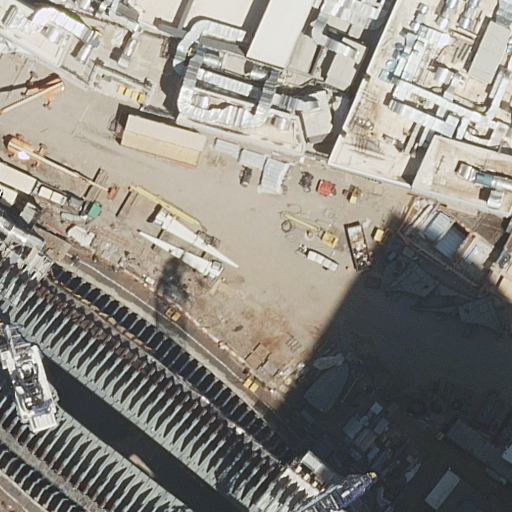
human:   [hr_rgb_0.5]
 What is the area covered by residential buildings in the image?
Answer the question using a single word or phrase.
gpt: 0m2

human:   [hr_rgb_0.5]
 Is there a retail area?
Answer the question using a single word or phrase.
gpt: yes

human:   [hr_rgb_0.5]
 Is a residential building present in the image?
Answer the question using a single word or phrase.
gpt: no

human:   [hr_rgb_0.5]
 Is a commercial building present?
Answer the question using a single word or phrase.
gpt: no

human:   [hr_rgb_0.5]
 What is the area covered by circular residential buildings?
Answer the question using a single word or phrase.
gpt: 0m2

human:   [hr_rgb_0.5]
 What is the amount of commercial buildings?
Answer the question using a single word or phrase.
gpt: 0

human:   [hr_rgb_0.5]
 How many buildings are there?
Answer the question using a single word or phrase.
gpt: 2

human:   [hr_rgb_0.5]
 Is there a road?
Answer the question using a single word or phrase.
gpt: yes

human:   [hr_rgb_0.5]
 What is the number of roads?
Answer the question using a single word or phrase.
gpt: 1

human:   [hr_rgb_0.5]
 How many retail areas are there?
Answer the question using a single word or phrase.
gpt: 1

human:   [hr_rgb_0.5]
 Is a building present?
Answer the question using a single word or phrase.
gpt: yes

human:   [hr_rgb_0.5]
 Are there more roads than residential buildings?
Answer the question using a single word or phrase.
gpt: yes

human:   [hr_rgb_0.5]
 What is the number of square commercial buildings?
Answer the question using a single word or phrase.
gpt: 0

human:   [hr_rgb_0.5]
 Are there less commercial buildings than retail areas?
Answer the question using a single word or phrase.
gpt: yes

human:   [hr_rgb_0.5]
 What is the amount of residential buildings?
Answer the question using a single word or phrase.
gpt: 0

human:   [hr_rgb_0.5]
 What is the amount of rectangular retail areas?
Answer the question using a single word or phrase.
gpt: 1

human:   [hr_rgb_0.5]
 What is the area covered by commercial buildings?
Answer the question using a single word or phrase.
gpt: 0m2

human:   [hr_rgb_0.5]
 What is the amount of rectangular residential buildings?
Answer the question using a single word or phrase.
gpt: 0

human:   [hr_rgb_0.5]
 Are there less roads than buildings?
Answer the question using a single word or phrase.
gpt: yes

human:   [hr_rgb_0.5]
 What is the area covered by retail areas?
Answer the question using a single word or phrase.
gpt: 0m2

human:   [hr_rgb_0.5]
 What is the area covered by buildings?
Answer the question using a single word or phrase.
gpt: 5867m2

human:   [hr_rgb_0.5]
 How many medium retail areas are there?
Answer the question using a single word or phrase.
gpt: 0

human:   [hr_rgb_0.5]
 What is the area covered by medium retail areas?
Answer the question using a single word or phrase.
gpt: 0m2

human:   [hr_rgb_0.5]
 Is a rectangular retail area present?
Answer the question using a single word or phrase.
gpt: yes

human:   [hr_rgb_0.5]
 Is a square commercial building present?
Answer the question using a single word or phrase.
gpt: no

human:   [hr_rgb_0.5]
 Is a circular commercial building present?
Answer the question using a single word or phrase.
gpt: no

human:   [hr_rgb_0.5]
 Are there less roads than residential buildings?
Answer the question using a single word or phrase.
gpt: no

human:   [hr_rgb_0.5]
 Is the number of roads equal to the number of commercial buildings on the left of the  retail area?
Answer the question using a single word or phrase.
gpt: no

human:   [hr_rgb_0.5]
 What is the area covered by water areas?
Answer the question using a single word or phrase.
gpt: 0m2

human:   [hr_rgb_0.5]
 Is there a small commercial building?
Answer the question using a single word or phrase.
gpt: no

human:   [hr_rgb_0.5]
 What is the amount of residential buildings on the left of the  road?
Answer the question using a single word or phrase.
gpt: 0

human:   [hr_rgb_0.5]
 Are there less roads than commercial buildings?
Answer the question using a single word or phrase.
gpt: no

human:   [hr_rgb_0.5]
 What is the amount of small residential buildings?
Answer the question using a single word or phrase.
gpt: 0

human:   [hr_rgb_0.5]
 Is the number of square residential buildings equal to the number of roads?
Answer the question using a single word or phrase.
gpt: no

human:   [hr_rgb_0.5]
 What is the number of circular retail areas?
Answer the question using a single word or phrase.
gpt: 0

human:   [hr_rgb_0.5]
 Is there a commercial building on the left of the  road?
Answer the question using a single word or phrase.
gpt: no

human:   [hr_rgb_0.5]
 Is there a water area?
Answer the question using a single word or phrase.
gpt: no

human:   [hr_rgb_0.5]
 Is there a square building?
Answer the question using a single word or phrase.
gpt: no

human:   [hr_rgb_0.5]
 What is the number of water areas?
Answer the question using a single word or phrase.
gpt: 0

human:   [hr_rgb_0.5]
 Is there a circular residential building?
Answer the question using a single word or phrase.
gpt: no

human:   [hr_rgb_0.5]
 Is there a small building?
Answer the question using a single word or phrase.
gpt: no

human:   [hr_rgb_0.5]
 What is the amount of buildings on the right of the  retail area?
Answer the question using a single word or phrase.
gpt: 2

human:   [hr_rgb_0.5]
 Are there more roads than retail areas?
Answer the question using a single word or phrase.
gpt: no

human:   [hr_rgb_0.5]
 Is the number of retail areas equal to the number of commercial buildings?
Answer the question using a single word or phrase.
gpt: no

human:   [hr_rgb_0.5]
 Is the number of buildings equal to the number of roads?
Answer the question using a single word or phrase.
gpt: no

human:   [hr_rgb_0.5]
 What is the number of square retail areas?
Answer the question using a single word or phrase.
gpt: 0

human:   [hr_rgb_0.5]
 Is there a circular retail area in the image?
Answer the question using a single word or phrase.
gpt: no

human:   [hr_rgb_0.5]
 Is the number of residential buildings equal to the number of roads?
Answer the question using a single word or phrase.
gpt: no

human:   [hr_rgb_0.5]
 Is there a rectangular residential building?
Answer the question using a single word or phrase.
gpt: no

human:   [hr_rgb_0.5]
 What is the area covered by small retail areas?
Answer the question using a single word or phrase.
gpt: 0m2

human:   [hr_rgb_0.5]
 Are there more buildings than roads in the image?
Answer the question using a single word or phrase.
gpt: yes

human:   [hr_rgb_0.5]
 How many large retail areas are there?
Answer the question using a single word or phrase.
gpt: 0

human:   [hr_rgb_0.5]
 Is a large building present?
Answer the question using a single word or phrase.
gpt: yes

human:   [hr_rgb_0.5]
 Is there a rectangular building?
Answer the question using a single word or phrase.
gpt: no

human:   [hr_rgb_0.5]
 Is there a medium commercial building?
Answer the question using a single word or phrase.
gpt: no

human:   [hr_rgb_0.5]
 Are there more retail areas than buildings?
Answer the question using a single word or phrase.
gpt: no

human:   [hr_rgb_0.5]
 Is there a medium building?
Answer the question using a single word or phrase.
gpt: no

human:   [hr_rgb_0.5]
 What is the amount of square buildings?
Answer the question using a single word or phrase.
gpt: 0

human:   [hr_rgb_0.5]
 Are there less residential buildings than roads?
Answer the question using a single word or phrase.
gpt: yes

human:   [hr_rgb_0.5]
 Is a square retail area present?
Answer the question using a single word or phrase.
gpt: no

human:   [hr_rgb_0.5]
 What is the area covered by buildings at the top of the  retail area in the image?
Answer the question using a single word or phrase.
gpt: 5867m2

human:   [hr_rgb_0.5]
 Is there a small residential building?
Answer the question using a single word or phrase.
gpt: no

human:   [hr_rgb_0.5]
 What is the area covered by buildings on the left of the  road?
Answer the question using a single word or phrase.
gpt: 0m2

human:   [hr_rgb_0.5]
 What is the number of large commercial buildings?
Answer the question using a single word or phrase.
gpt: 0